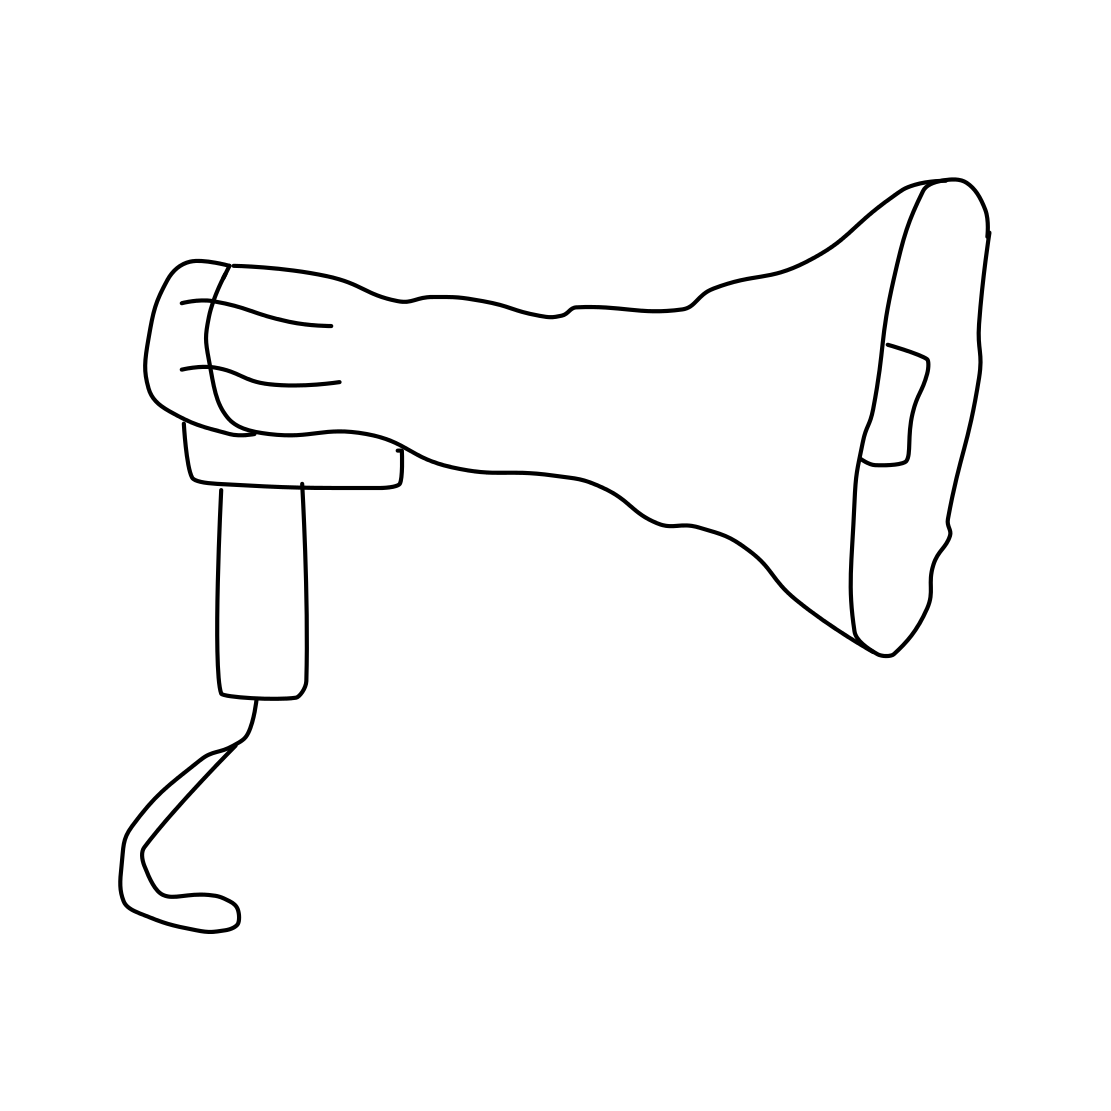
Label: megaphone